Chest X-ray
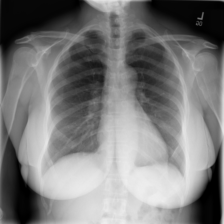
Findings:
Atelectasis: negative
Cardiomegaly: negative
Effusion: negative
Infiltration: negative
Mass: negative
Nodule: negative
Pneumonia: negative
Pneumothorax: negative
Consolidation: negative
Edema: negative
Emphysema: negative
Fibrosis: negative
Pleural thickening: negative
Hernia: negative